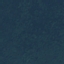
Land use / land cover: Forest